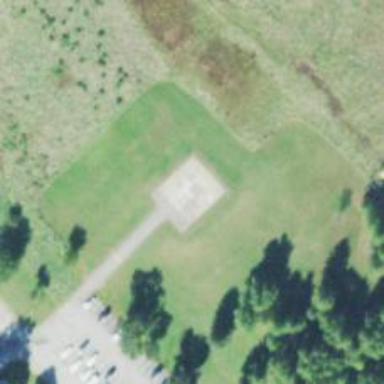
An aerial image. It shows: Image of helipad at airport.